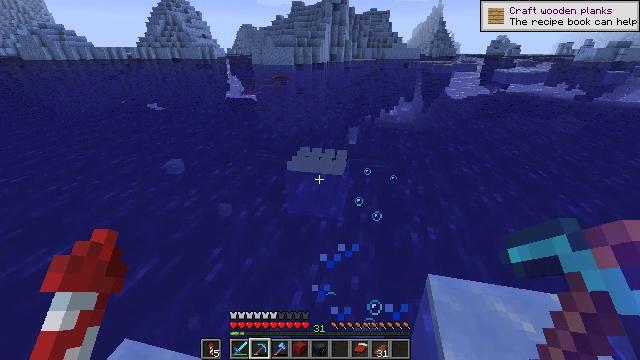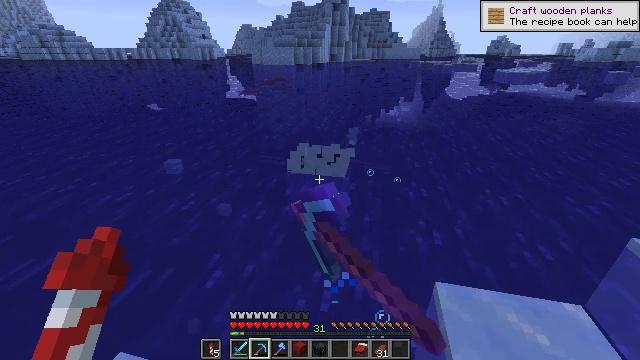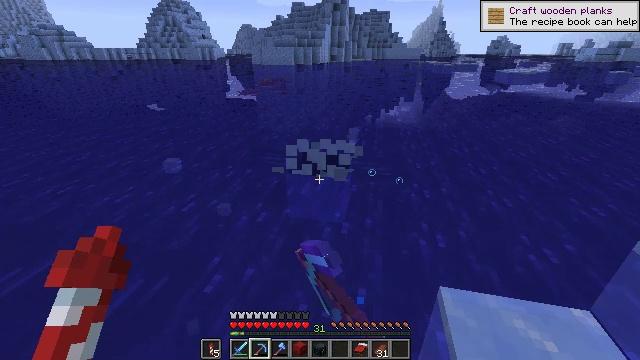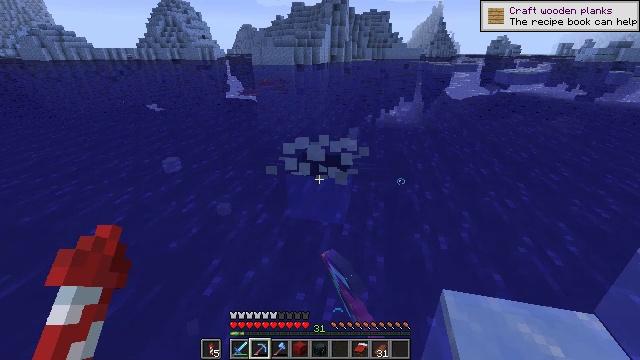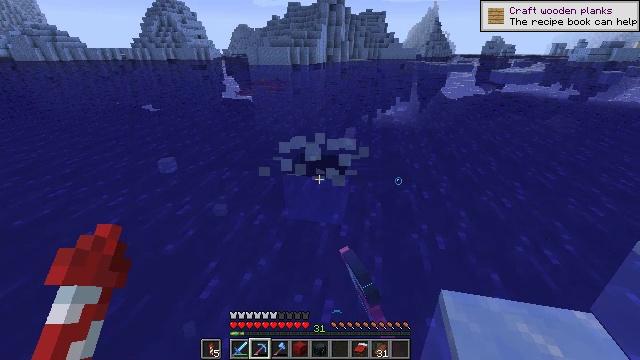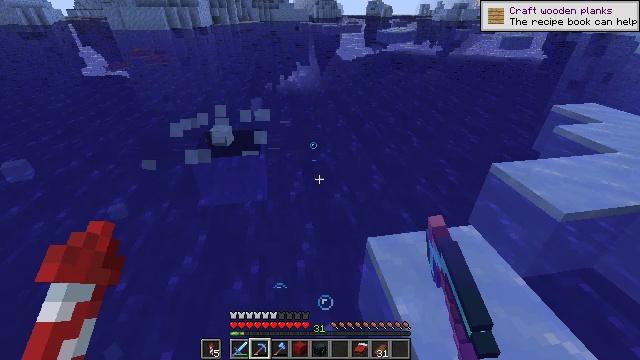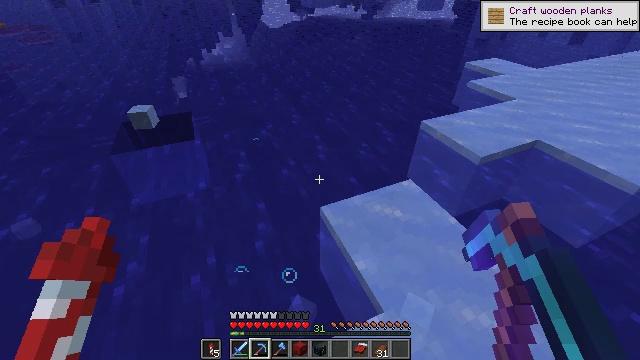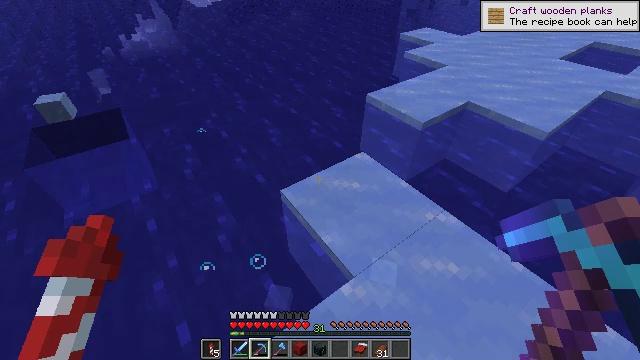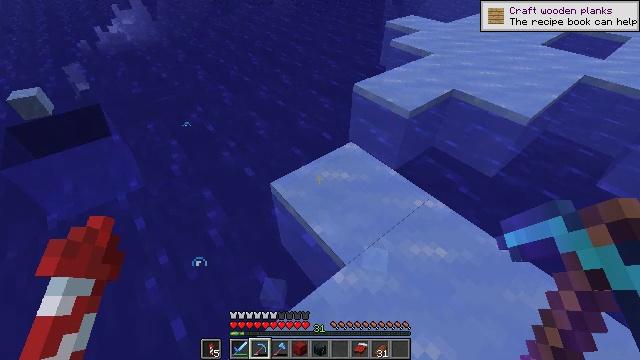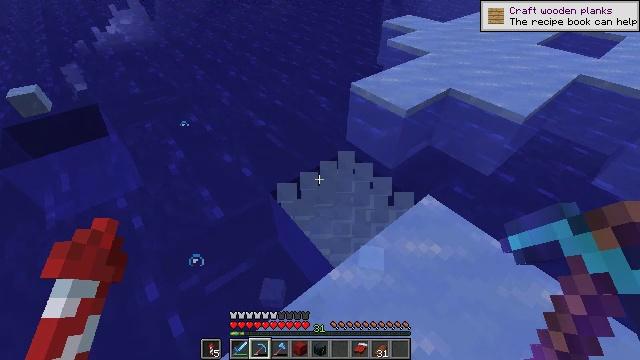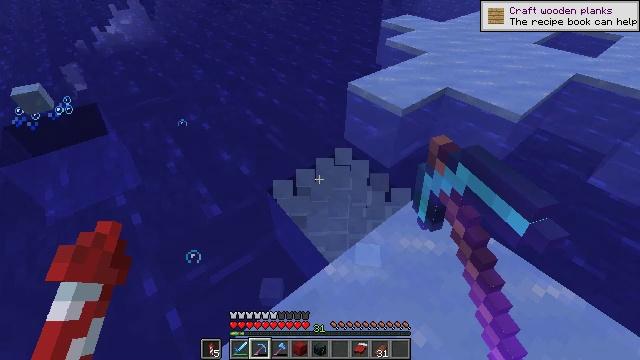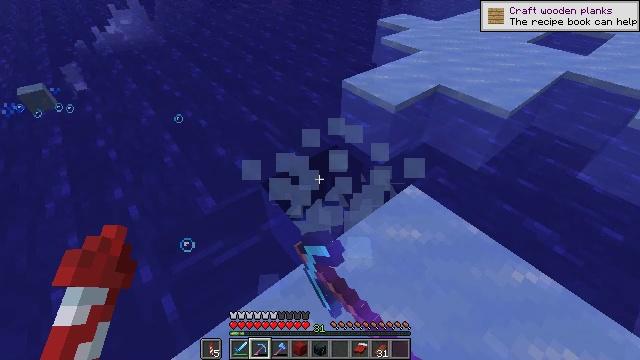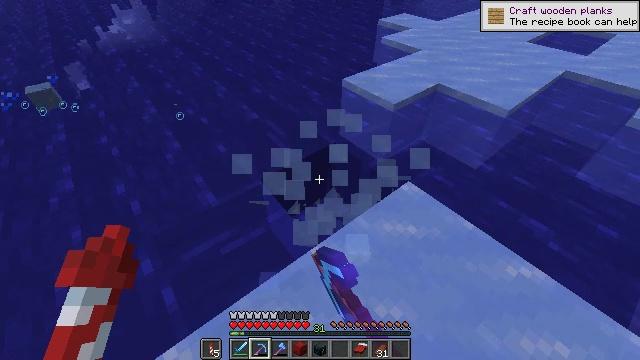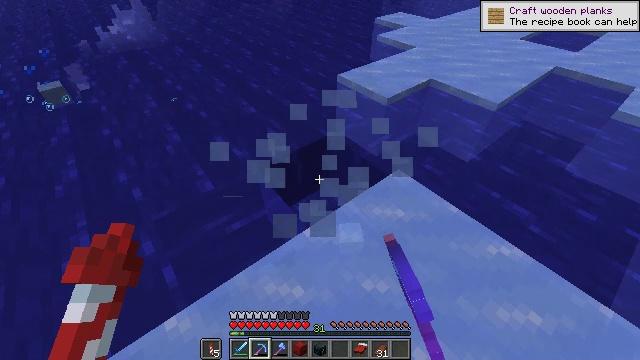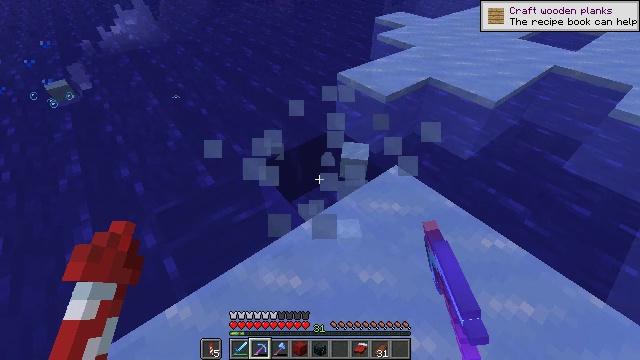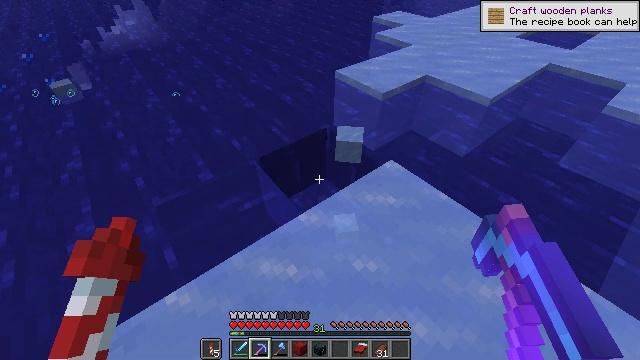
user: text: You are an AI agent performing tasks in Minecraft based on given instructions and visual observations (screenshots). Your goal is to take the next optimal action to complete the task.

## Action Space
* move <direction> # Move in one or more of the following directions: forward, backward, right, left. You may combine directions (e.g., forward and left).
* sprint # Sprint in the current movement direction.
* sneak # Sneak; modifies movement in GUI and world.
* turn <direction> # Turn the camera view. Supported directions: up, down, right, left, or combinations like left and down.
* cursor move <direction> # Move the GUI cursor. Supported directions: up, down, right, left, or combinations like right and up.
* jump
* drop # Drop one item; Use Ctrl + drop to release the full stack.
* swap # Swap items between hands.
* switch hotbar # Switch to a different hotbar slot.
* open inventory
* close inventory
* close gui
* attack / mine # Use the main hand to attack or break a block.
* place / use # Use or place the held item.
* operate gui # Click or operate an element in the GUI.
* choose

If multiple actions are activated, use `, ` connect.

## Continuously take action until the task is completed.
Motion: motion action
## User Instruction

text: Gather ice for building or crafting.
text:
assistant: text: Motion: attack / mine
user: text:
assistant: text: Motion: no_op
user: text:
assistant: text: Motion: no_op
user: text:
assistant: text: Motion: no_op
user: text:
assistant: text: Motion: turn right and down
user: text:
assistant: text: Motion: move back and move right, turn right and down
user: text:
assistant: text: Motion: move back and move right, turn right and down
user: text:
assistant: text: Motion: move back and move right, turn right and down
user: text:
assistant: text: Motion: move back and move right, attack / mine
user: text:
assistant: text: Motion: move back and move right, attack / mine
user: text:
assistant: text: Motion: move back and move right, attack / mine
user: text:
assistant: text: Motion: move back
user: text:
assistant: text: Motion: move back
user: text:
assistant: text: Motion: no_op
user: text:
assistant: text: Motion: move back and move right
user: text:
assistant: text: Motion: move back and move right, turn right
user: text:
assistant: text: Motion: move right, turn right
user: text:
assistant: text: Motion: no_op
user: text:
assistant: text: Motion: move forward, attack / mine
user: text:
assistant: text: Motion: move forward, attack / mine
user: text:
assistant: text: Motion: move forward, turn right
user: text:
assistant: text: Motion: turn right and up
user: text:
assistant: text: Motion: turn right and up
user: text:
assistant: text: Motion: move forward, turn left and up
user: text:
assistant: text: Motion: move forward, turn left and up
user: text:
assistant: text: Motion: move forward, turn left and up
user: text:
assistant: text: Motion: move forward
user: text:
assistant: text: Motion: no_op
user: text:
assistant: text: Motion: attack / mine
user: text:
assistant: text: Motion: attack / mine